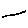
Label: line